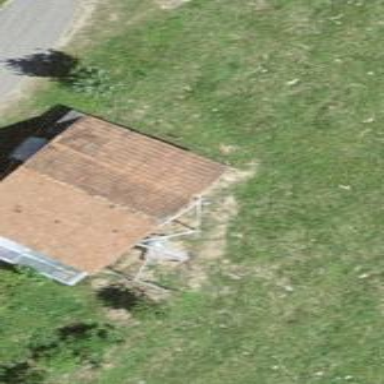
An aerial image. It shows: Rural barn.